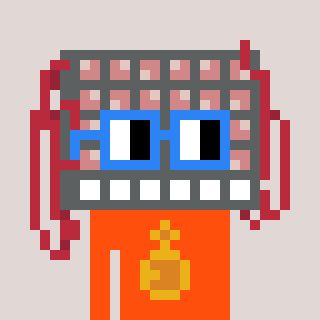
a pixel art character with square blue glasses, a turing-shaped head and a orange-colored body on a warm background